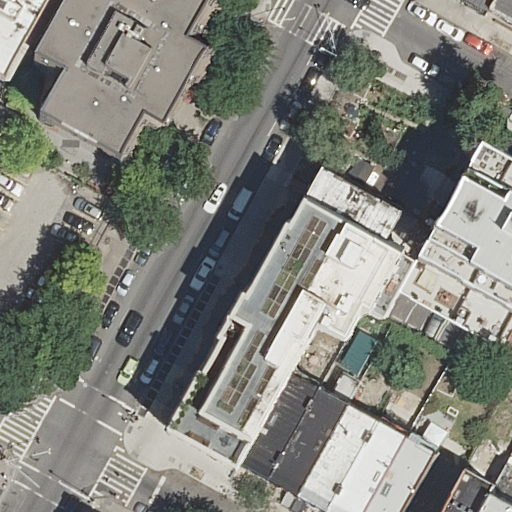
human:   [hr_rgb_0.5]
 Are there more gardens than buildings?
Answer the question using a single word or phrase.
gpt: no

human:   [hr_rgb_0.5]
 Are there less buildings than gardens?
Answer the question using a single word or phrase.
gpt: no

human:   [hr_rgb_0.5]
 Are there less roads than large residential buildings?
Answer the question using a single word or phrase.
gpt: no

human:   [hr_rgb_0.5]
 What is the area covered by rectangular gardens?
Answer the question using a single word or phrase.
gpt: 578m2

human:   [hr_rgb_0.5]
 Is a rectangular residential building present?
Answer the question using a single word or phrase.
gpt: yes

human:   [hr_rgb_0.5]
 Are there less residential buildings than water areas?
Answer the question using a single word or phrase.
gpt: no

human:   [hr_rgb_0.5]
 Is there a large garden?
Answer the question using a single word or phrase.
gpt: yes

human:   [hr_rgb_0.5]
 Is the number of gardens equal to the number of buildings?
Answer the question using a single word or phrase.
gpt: no

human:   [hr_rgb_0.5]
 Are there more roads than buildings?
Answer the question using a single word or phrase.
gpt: no

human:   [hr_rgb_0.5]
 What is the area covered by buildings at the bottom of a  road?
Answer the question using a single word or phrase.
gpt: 1773m2

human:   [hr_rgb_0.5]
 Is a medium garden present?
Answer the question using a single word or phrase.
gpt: no

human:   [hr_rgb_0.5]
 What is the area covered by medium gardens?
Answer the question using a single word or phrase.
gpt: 0m2

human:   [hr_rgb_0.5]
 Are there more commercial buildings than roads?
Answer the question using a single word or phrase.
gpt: no

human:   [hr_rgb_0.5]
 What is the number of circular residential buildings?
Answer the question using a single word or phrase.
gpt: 0

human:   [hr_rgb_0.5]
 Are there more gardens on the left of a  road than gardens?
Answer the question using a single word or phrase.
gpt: no

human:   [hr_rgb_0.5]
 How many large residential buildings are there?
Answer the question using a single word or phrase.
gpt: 3

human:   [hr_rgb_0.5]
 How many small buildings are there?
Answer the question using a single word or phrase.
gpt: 5

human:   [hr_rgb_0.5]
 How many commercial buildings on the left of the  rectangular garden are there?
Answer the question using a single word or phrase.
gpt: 0

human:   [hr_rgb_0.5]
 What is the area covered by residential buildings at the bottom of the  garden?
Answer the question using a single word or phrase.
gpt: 1773m2

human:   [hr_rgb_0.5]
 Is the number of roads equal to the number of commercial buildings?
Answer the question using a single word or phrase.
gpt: no

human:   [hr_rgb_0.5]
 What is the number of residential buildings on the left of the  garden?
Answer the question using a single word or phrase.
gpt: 6

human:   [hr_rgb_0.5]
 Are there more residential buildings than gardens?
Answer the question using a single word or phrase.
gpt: yes

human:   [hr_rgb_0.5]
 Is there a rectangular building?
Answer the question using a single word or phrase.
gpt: yes

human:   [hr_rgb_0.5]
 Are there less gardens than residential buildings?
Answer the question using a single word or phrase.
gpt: yes

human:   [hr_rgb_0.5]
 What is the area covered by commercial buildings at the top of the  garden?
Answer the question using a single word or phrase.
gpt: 0m2

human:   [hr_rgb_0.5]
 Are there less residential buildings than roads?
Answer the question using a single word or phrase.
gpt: no

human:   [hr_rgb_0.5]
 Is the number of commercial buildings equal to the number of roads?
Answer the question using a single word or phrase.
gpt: no

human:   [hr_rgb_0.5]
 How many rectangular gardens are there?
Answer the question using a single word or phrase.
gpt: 1

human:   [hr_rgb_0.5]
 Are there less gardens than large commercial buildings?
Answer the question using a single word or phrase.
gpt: no

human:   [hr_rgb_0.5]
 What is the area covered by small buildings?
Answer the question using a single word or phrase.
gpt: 183m2

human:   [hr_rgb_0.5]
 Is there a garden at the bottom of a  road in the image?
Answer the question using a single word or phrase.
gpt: yes

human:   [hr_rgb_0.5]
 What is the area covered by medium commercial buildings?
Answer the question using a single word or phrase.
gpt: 0m2

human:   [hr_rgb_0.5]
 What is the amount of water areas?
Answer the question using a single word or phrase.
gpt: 0

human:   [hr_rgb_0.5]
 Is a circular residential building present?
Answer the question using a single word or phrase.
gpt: no

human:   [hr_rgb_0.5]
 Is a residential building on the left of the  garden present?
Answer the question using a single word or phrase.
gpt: yes

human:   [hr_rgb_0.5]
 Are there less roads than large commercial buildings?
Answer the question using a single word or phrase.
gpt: no